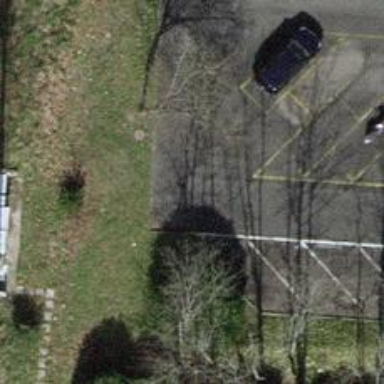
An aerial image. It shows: Road serving as parking aisle.